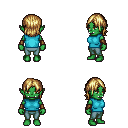
a pixel art fantasy rpg character, female body template, orc, green skin, teal sleeveless shirt, teal pants, blonde long bangs hairstyle, cloth bracers, four views (front, back, left, right), 2x2 character sprite sheet, small pixel art, hard edges, no anti-aliasing